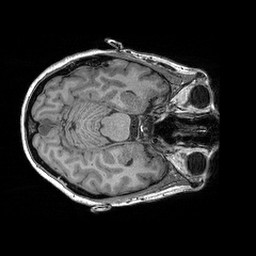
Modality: T1w
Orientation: axial
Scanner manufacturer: siemens
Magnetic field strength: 3 T
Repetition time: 2.3 s
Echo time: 0.00298 s